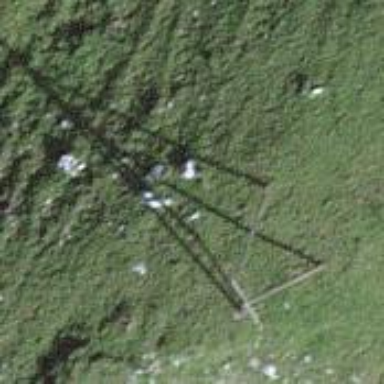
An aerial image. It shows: Pylon used for aerialway.